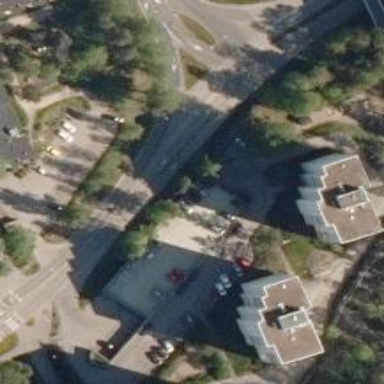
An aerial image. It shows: Service road tunnel under building passage.